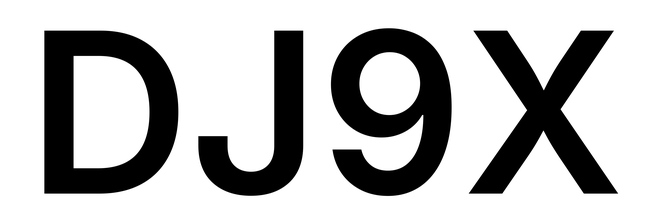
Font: Inter_SemiBold